Interaction volume radius: 10 \u00c5
Interaction volume height: 20 \u00c5
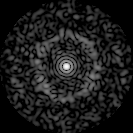
Disorder parameter: 0.842